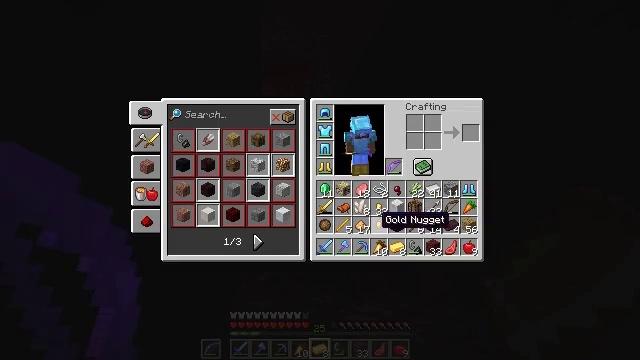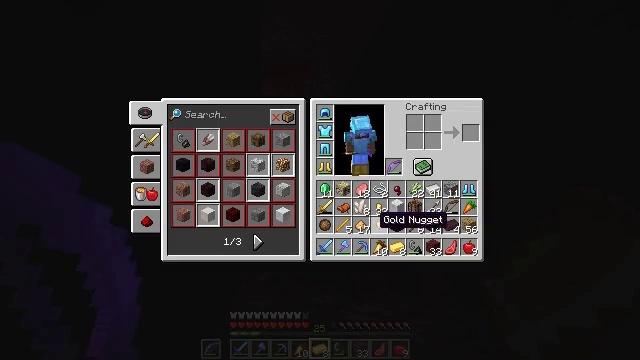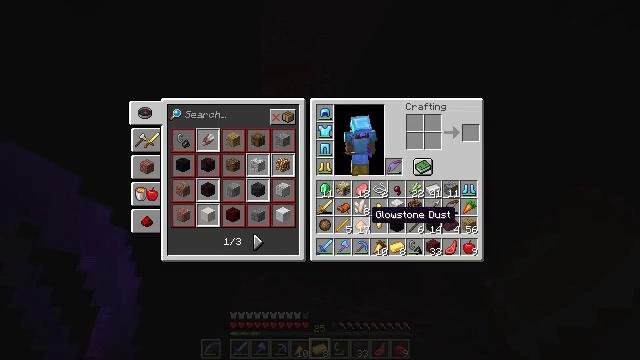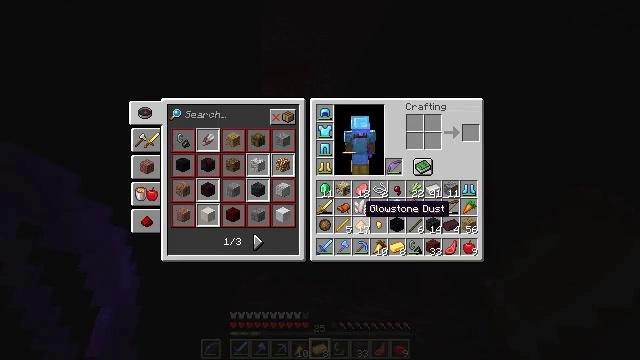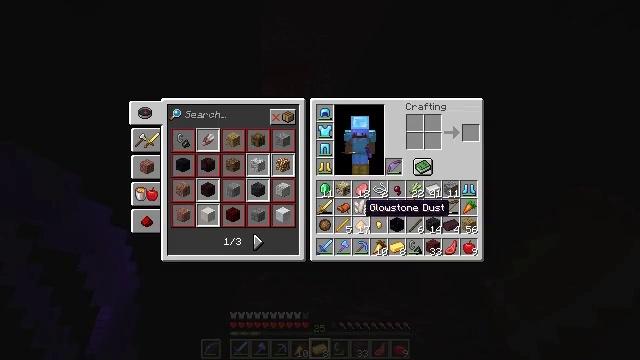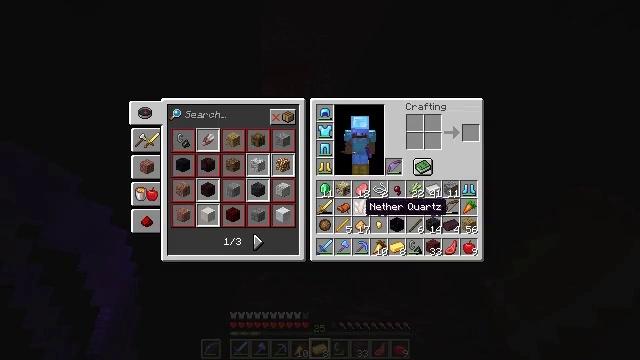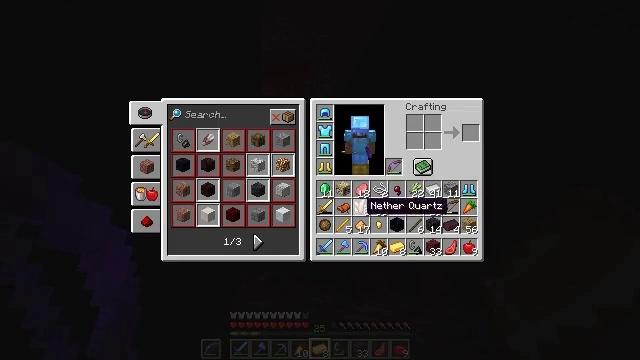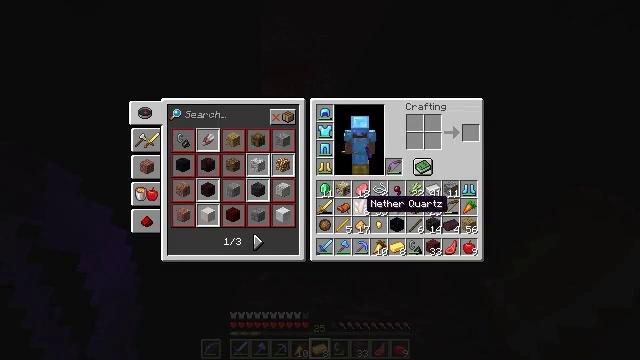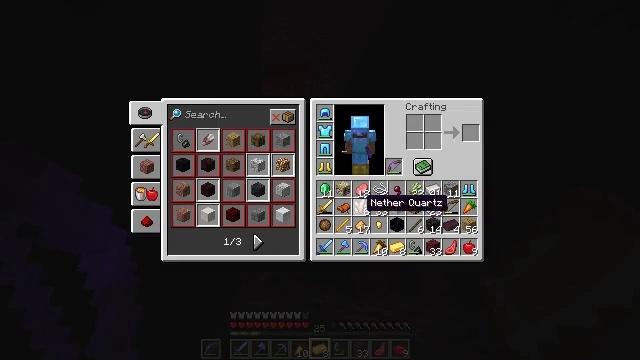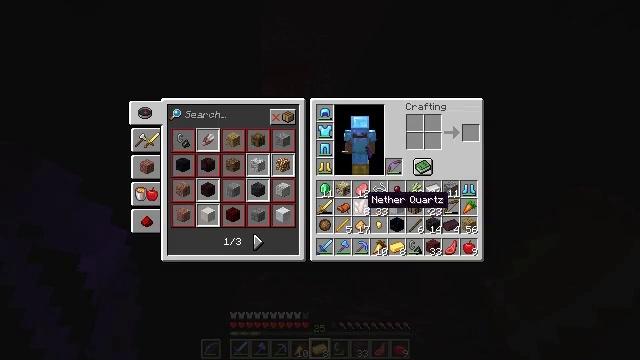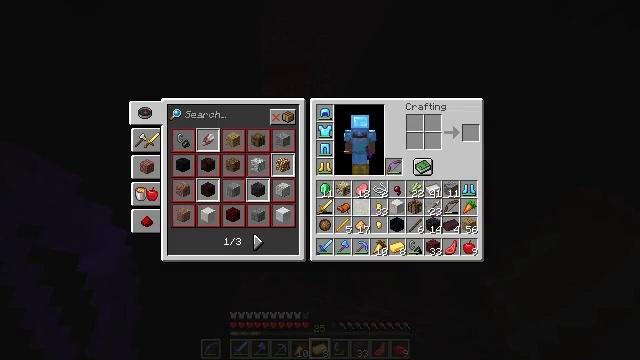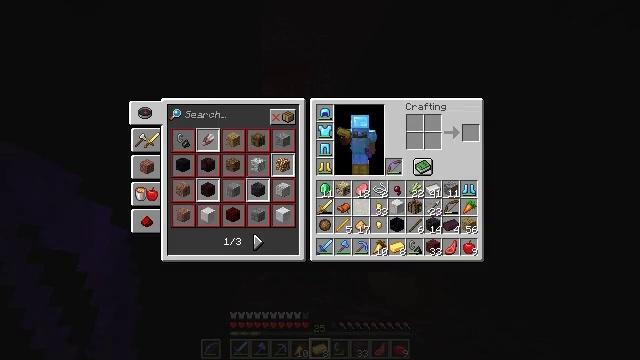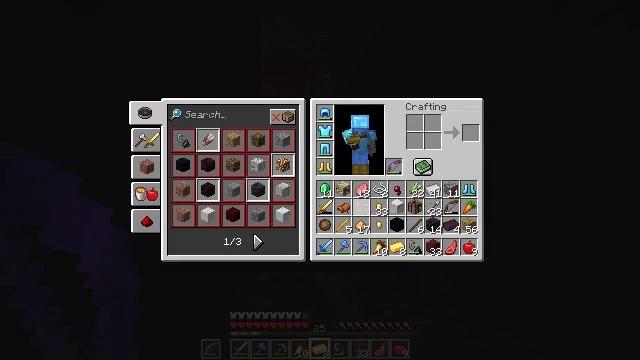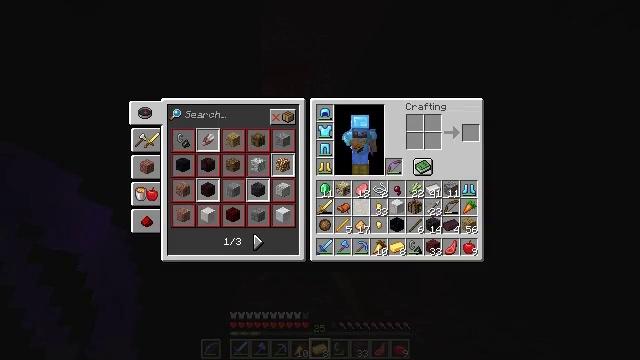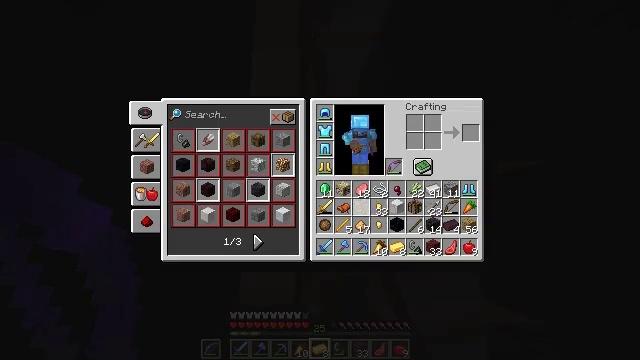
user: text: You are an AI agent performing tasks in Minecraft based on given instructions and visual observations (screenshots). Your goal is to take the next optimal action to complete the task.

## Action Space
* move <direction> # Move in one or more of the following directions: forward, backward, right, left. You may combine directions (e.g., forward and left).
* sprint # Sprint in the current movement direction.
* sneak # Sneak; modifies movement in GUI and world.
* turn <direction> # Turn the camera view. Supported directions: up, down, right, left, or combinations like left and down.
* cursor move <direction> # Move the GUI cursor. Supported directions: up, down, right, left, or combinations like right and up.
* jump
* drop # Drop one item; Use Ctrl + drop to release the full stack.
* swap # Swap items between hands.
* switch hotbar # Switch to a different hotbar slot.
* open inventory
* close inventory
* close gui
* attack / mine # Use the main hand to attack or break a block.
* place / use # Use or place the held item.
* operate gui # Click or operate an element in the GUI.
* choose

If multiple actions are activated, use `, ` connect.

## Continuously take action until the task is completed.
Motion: motion action
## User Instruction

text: Remove a quartz from the inventory.
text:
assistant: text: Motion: no_op
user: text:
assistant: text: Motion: cursor move left
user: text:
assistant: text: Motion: sprint
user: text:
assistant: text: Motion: sprint
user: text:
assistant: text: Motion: sprint
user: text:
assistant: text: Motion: sprint
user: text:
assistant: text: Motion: sprint
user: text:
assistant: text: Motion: sprint
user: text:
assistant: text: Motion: sprint
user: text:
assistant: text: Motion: sprint, drop
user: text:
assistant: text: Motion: sprint, drop
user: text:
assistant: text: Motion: sprint, drop
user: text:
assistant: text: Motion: sprint, drop
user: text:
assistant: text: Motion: sprint
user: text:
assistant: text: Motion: sprint